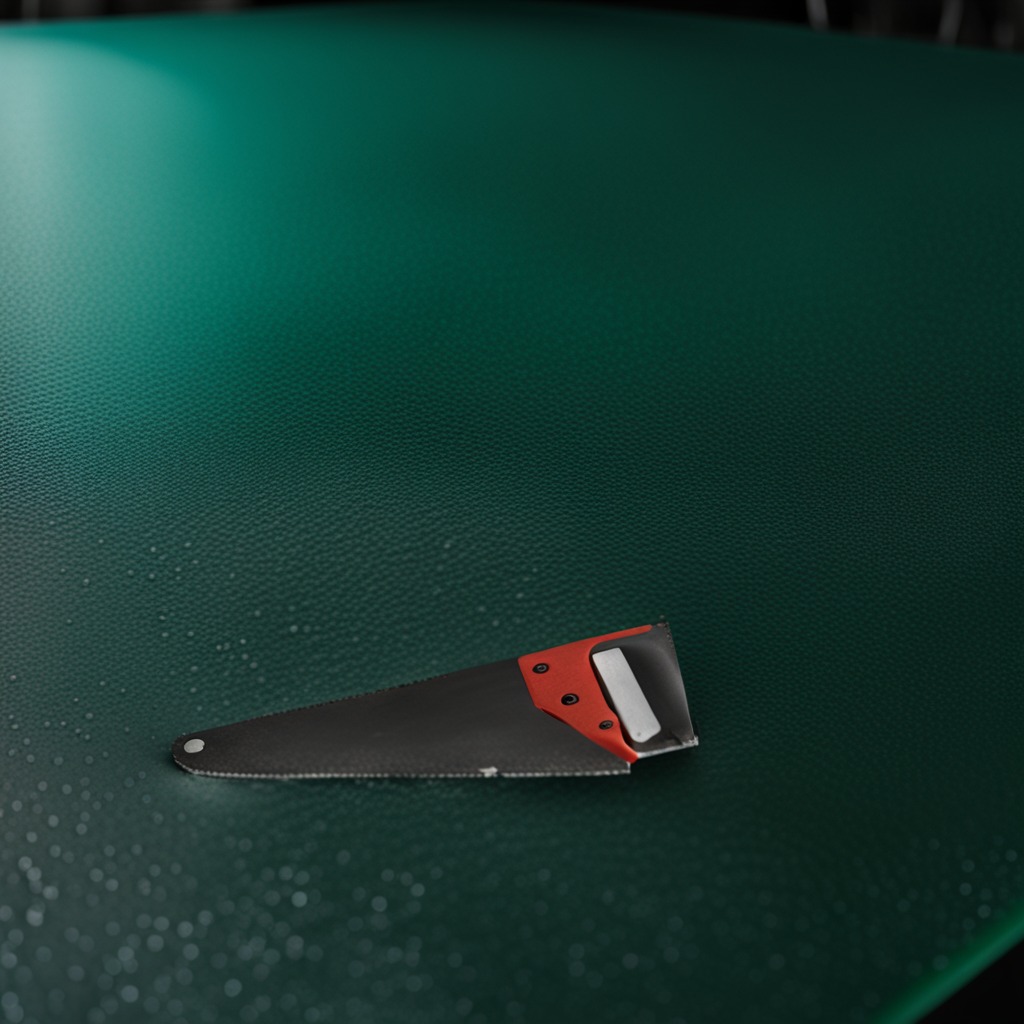
A metal saw is lying on a clean granite tabletop covered with a green rubber mat inside a workshop at night dim ambient light soft shadows worn but beneath the mat